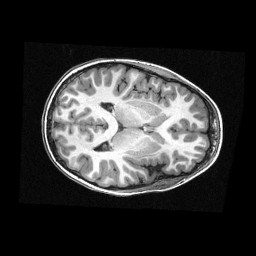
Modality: T1w
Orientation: axial
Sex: male